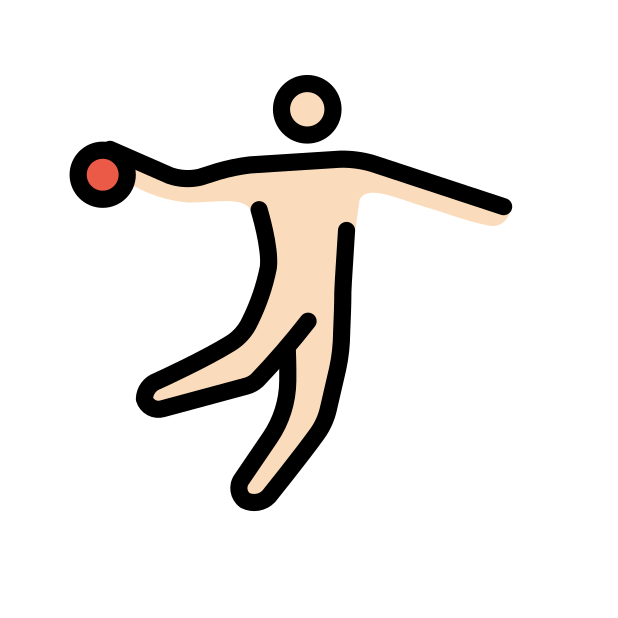
man playing handball: light skin tone